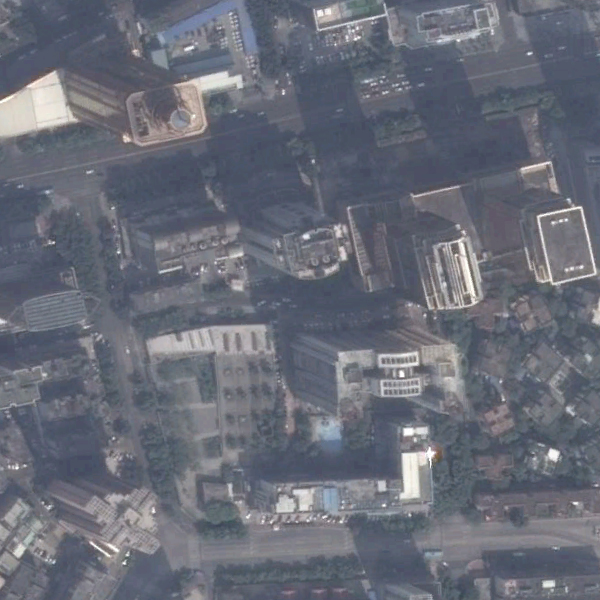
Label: Commercial